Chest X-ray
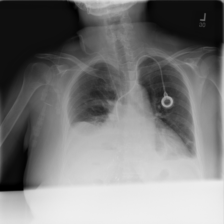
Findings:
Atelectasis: positive
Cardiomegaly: negative
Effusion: positive
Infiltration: negative
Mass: negative
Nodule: negative
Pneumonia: negative
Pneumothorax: negative
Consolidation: negative
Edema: negative
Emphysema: negative
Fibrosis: negative
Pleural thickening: negative
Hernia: negative